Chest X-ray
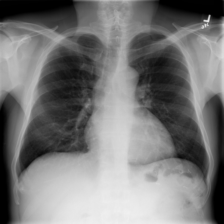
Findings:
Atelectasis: negative
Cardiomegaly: negative
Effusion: negative
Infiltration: negative
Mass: negative
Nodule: negative
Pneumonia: negative
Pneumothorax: negative
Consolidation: negative
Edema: negative
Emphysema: negative
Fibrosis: negative
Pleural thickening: negative
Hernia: negative